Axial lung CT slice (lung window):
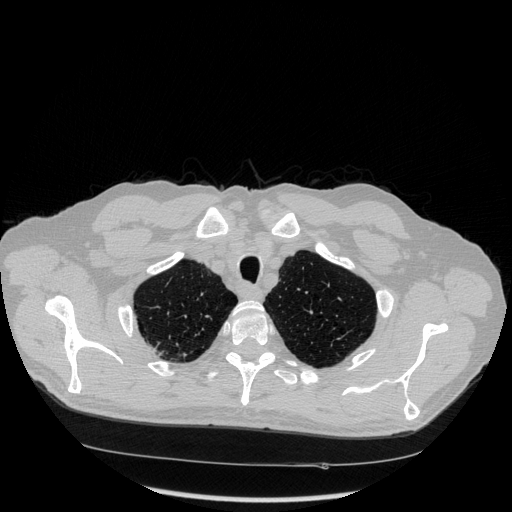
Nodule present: no